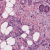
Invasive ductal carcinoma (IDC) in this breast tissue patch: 1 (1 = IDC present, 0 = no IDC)